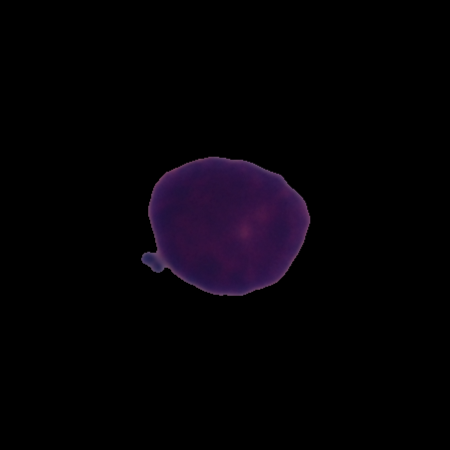
Label: healthy